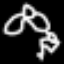
Label: frog